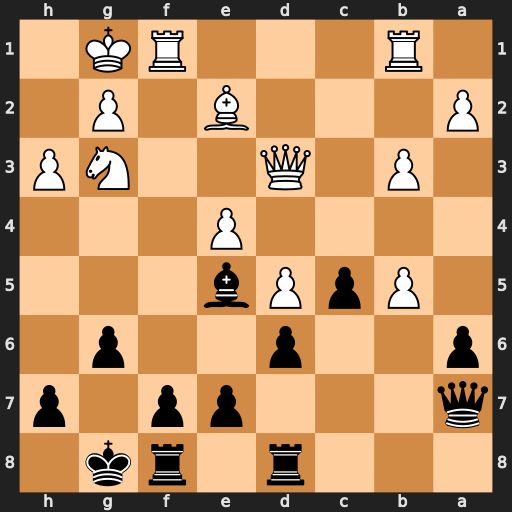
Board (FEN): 3r1rk1/q3pp1p/p2p2p1/1PpPb3/4P3/1P1Q2NP/P3B1P1/1R3RK1
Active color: b
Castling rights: -
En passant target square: -
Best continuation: c4+ Kh2 cxd3